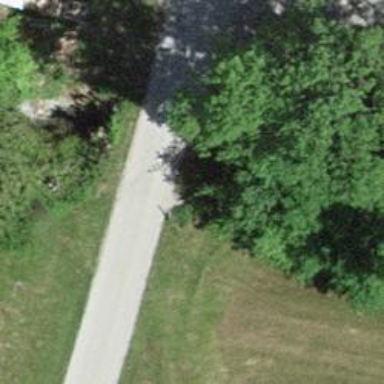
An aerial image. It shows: Culvert tunnel.